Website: walmart
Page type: cart
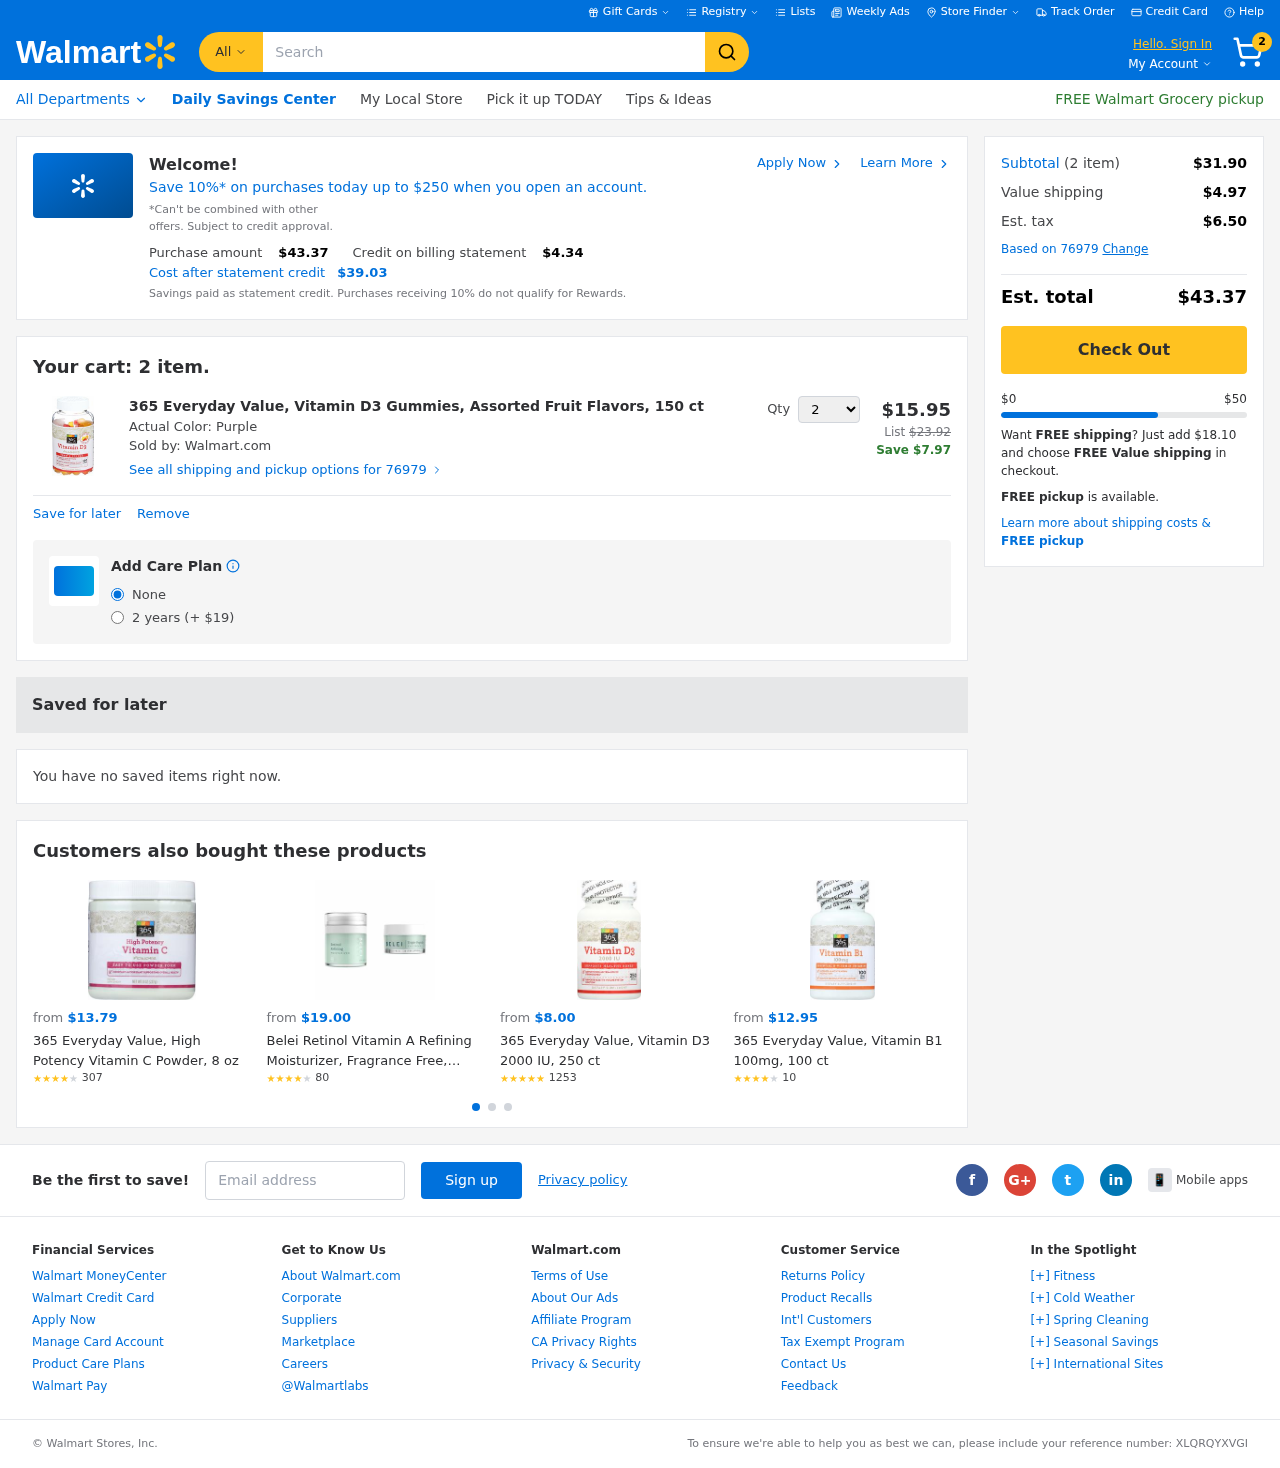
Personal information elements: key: PII_EMAIL
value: alanwilliams@yahoo.com
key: PII_POSTCODE
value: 76979
Product elements: key: PRODUCT1_NAME
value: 365 Everyday Value, Vitamin D3 Gummies, Assorted Fruit Flavors, 150 ct
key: PRODUCT1_PRICE
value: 15.95
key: PRODUCT1_QUANTITY
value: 2
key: PRODUCT2_NAME
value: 365 Everyday Value, High Potency Vitamin C Powder, 8 oz
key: PRODUCT2_NUM_RATINGS
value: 307
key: PRODUCT2_PRICE
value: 13.79
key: PRODUCT2_RATING
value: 4.2
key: PRODUCT3_NAME
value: Belei Retinol Vitamin A Refining Moisturizer, Fragrance Free, Paraben Free, 1.7 Fluid Ounce (50 mL)
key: PRODUCT3_NUM_RATINGS
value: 80
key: PRODUCT3_PRICE
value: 19
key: PRODUCT3_RATING
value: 3.7
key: PRODUCT4_NAME
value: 365 Everyday Value, Vitamin D3 2000 IU, 250 ct
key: PRODUCT4_NUM_RATINGS
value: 1253
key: PRODUCT4_PRICE
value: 8
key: PRODUCT4_RATING
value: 4.5
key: PRODUCT5_NAME
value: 365 Everyday Value, Vitamin B1 100mg, 100 ct
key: PRODUCT5_NUM_RATINGS
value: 10
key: PRODUCT5_PRICE
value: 12.95
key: PRODUCT5_RATING
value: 4.4
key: PRODUCT1_ORIGINAL_PRICE
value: $23.92
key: PRODUCT1_SAVINGS
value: Save $7.97
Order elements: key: ORDER_NUM_ITEMS
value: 2
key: ORDER_TOTAL
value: $43.37
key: PROMO_TOTAL_AFTER_CREDIT
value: $39.03
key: ORDER_SUBTOTAL
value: $31.90
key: ORDER_SHIPPING_COST
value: $4.97
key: ORDER_TAX
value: $6.50
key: FREE_SHIPPING_REMAINING
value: $18.10
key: ORDER_REFERENCE_NUMBER
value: XLQRQYXVGI
Search elements: key: HEADER_SEARCH
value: Search
Other elements: key: PROMO_CREDIT
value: $4.34